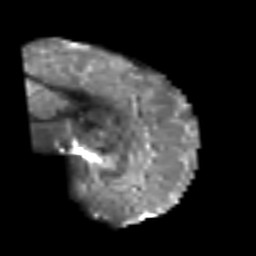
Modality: T2w
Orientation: sagittal
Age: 55
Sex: male
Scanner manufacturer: siemens
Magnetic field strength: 3 T
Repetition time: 6.1 s
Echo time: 0.101 s